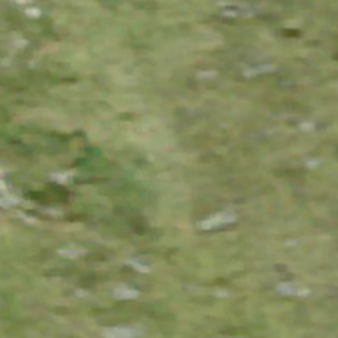
Label: other